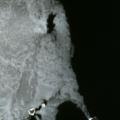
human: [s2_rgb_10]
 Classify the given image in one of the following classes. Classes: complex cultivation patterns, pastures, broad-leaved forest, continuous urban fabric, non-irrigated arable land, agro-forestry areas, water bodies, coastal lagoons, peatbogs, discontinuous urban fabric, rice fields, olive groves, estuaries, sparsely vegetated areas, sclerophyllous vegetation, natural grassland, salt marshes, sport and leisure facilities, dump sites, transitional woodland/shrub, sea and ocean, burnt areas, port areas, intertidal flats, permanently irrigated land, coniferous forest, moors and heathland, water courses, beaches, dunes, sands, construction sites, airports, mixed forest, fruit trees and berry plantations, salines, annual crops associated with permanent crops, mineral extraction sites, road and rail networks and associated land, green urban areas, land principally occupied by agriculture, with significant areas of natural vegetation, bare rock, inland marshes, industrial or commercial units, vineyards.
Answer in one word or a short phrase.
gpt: sea and ocean